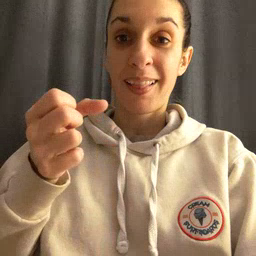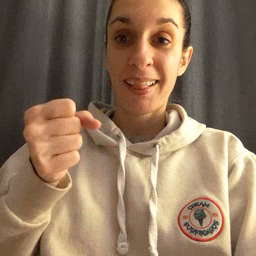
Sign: milk